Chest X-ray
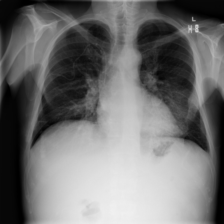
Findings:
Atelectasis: negative
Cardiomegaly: negative
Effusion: negative
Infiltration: negative
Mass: negative
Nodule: negative
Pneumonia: negative
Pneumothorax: negative
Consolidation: negative
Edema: negative
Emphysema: negative
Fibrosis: negative
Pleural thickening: negative
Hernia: negative